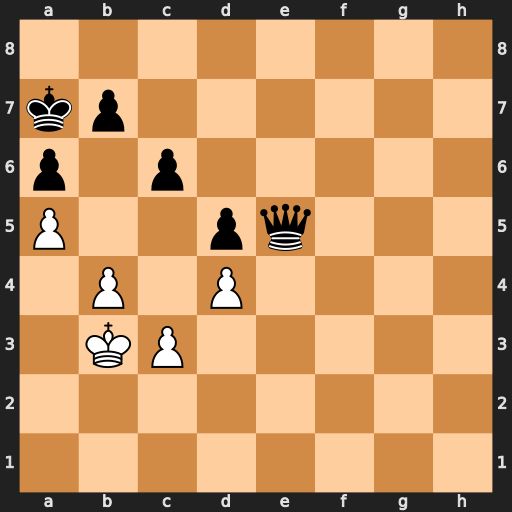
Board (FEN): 8/kp6/p1p5/P2pq3/1P1P4/1KP5/8/8
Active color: w
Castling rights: -
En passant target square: -
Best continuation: dxe5 Kb8 Kc2